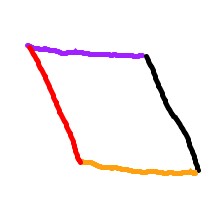
Shape: parallelogram